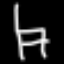
Label: chair